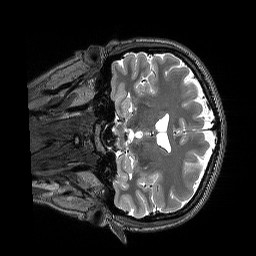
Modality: T2w
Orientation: coronal
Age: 27
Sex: female
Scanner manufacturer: siemens
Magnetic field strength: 3 T
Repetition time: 3.2 s
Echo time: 0.564 s